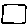
Label: square